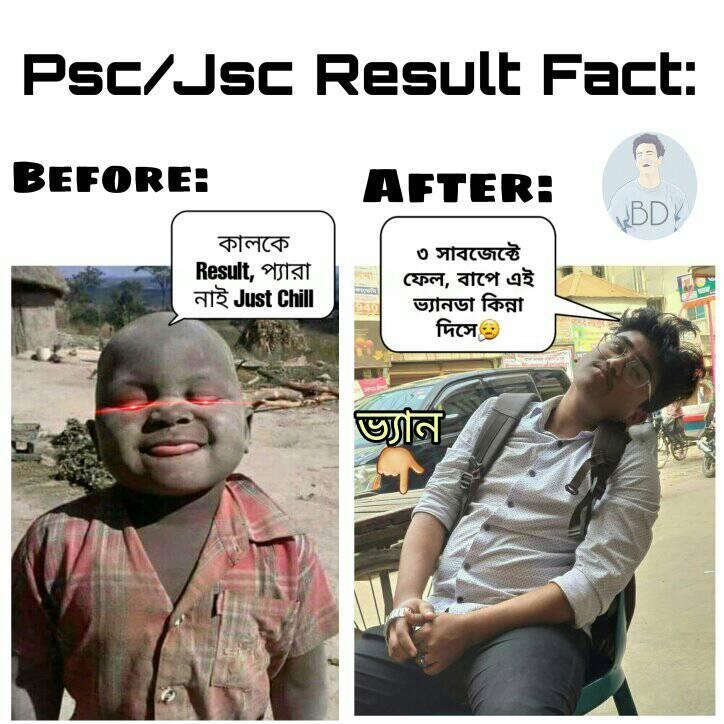
Caption: Psc / Jsc Result Fact:   BEFORE:     AFTER:     কালকে Result, প্যারা নাই  Just Chill   ৩ সাবজেক্টে ফেল , বাপে এই ভ্যানডা কিন্না দিসে    ভ্যান
Label: non-hate